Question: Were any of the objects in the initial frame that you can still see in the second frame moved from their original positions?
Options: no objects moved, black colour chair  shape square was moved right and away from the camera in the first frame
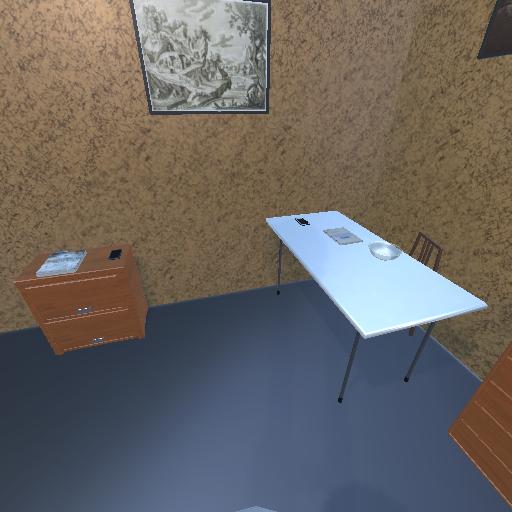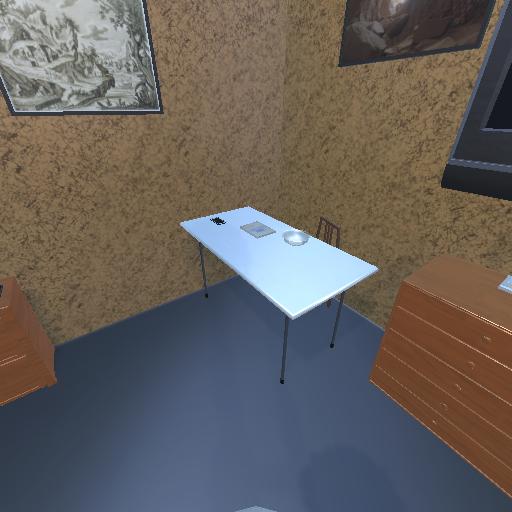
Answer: no objects moved